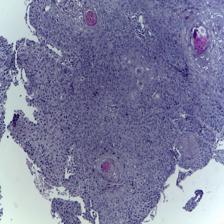
Diagnosis: OSCC